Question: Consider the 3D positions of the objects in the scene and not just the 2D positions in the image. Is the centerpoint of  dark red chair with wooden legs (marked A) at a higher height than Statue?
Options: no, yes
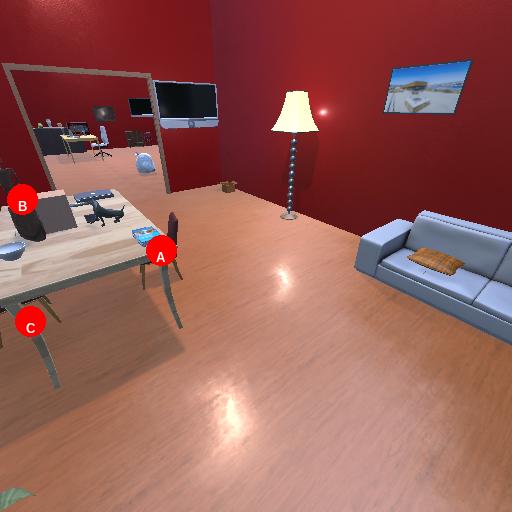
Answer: no